Field crop: maize
Growth stage: 2
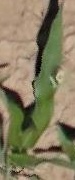
Species: maize